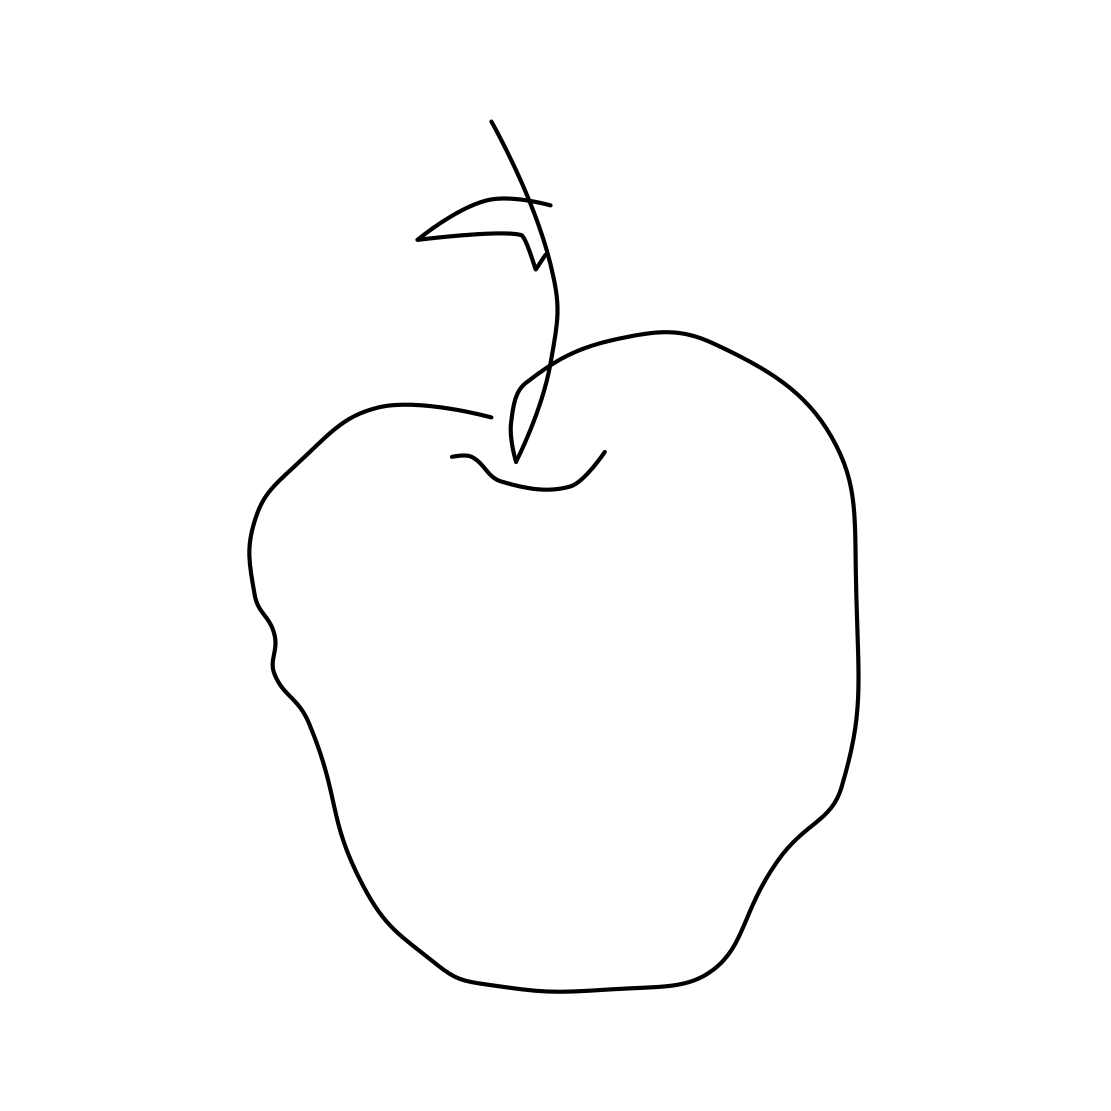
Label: apple